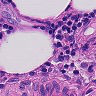
Metastatic tissue present: no